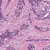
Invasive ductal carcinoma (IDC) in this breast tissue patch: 1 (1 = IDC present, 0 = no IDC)